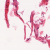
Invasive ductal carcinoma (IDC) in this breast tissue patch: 0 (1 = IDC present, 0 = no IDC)